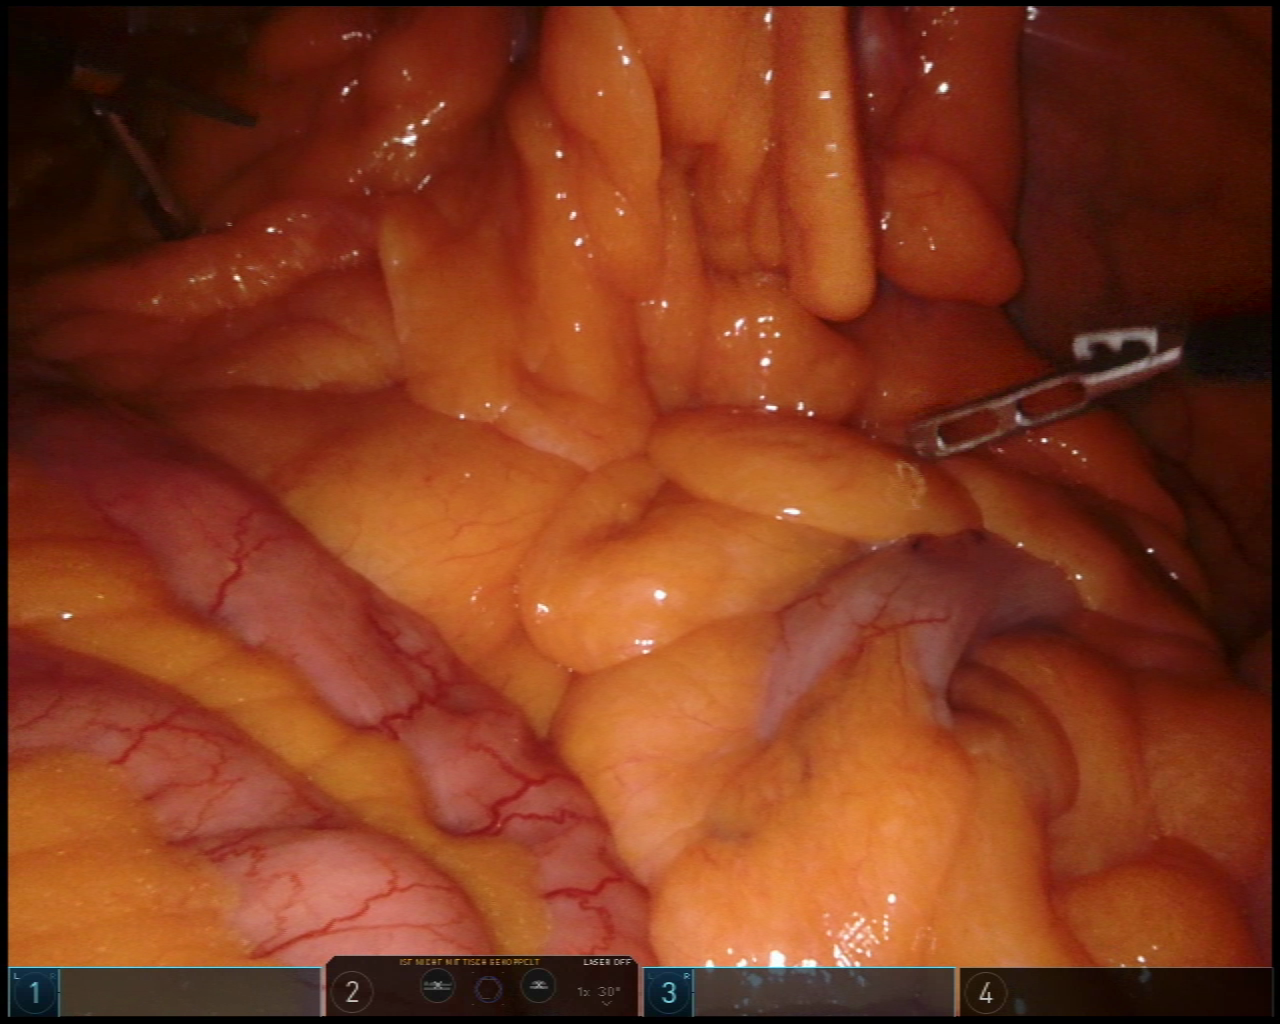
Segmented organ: small_intestine
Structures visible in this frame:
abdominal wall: no
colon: no
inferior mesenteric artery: no
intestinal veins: no
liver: no
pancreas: no
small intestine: yes
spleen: no
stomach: no
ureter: no
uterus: no
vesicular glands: no